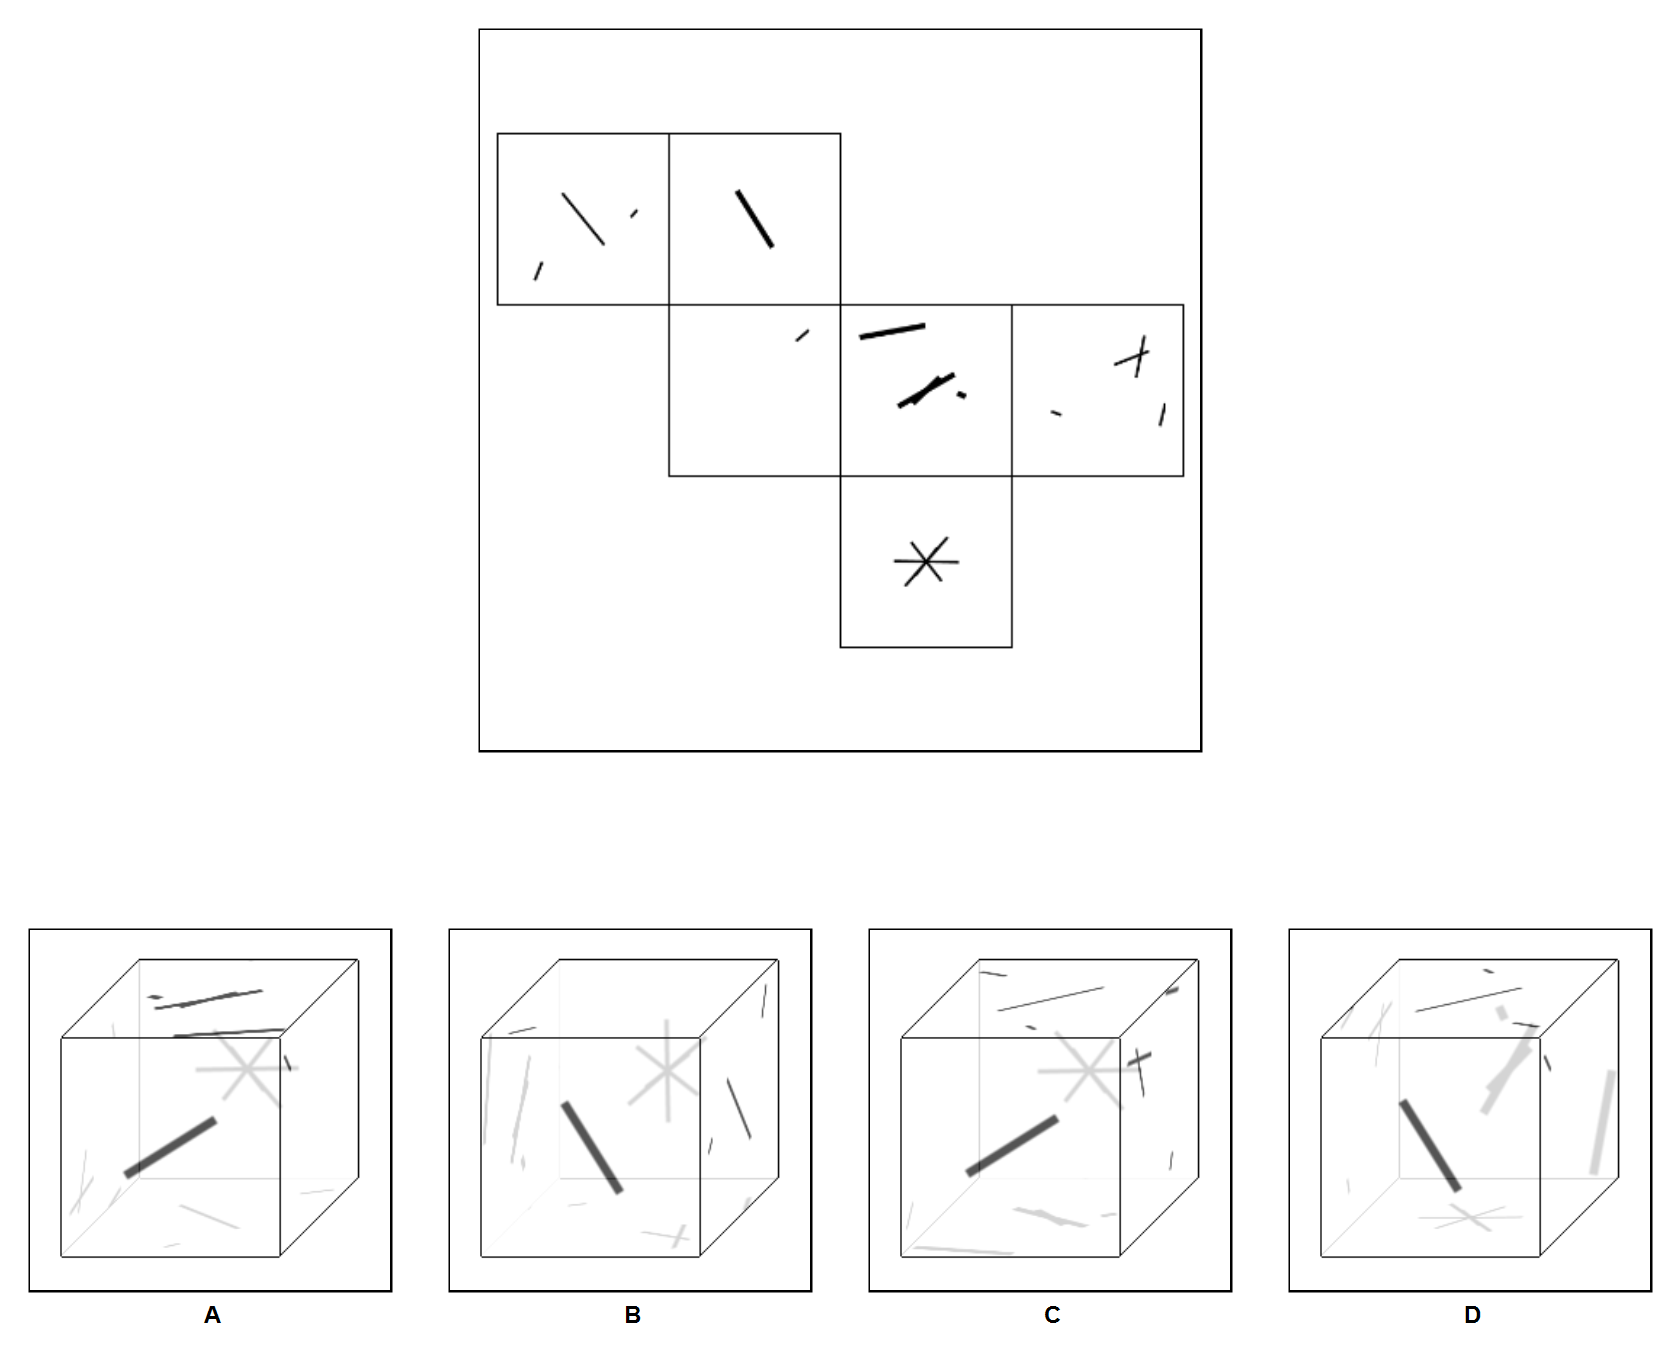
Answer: D